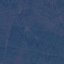
Land use / land cover class: Forest